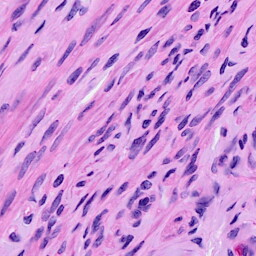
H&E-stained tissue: Ovarian